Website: macys
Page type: billing-address
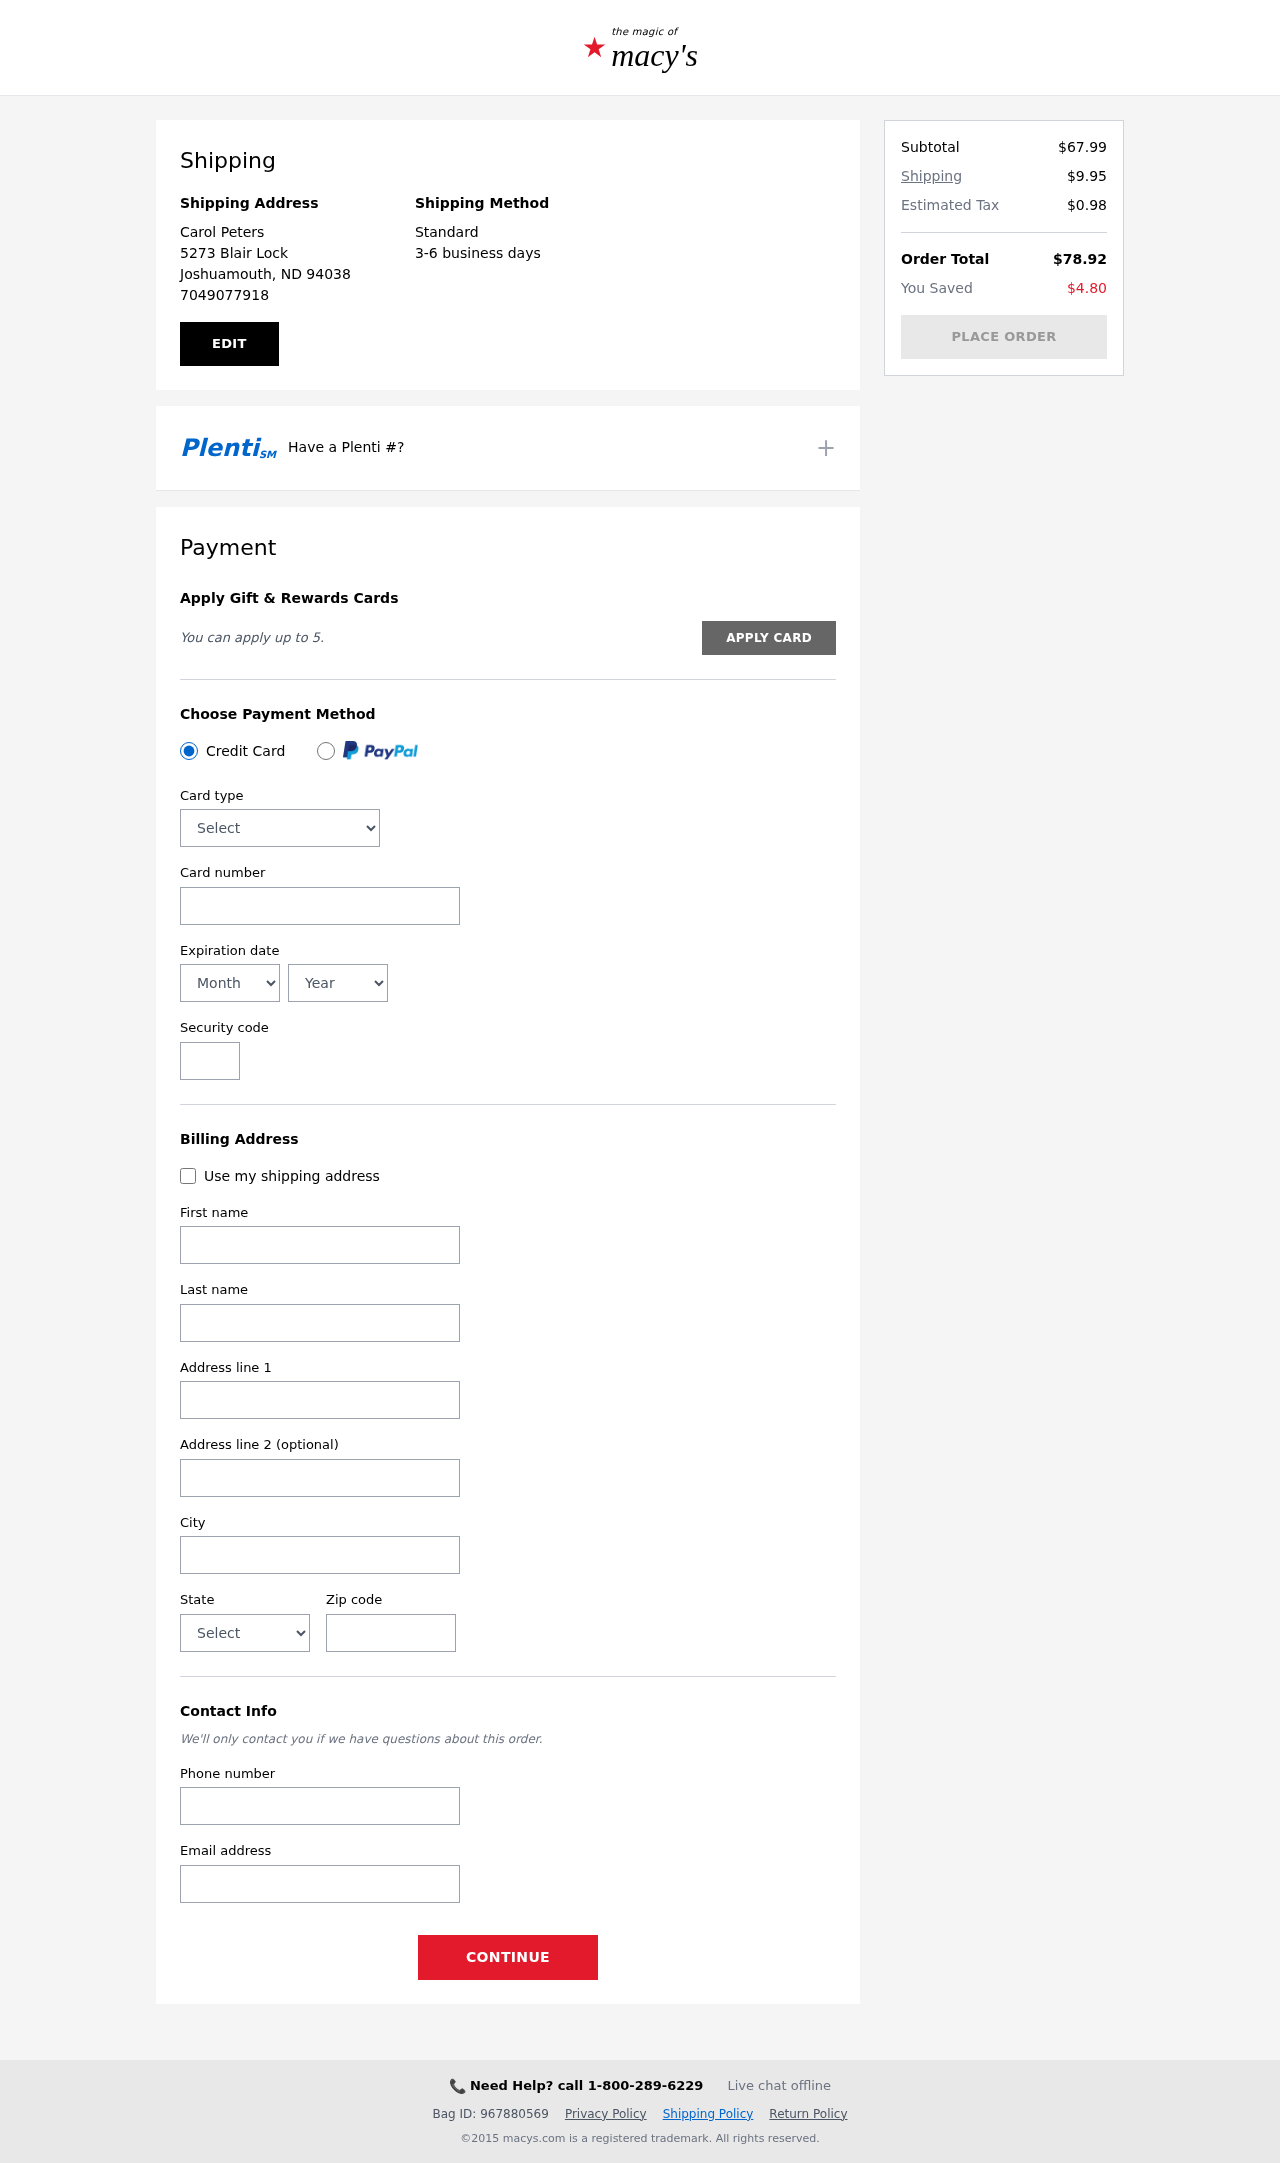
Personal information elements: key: PII_CARD_CVV
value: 9821
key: PII_CARD_EXPIRY_MONTH
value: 12
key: PII_CARD_EXPIRY_YEAR
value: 30
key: PII_CARD_NUMBER
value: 3702 8125 7778 264
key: PII_CARD_TYPE
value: American Express
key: PII_CITY
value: Joshuamouth
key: PII_CITY_STATE_ZIP
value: Joshuamouth, ND 94038
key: PII_EMAIL
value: cpeters@gmail.com
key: PII_FIRSTNAME
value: Carol
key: PII_FULLNAME
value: Carol Peters
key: PII_LASTNAME
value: Peters
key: PII_PHONE
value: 7049077918
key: PII_POSTCODE
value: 94038
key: PII_STATE
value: North Dakota
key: PII_STREET
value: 5273 Blair Lock
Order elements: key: ORDER_SUBTOTAL
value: $67.99
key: ORDER_SHIPPING_COST
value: $9.95
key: ORDER_TAX
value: $0.98
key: ORDER_TOTAL
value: $78.92
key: ORDER_SAVINGS
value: $4.80